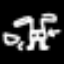
Label: pants